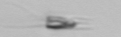
Label: Calciopappus